Interaction volume radius: 10 \u00c5
Interaction volume height: 30 \u00c5
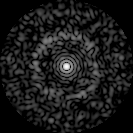
Disorder parameter: 0.831